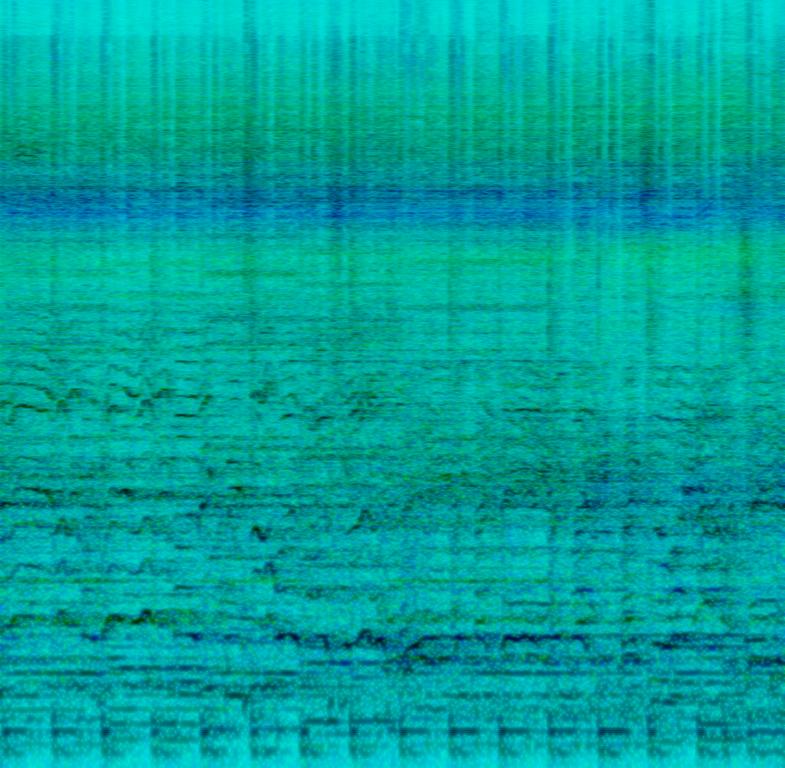
A male vocalist sings this spirited song. The tempo is fast with trumpets, keyboard harmony, steady drumming and simple bass lines along with vocal backup. The song is happy, energetic, enthusiastic, popular, peppy, vivacious and celebratory. There are sounds in the background of people talking, hooting, cheering and scuttling and rustling. This is a popular Folk/Regional song.